Interaction volume radius: 5 \u00c5
Interaction volume height: 10 \u00c5
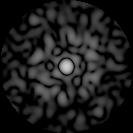
Disorder parameter: 0.8551